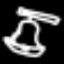
Label: clock